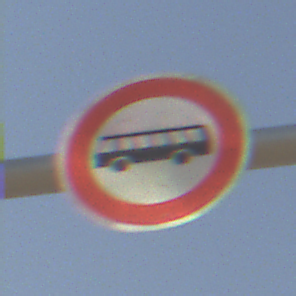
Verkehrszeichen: VerbotKraftomnibusse
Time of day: MorningAfternoon
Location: Outdoor (Suburban)
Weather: Clear
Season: NotSpecified
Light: Natural